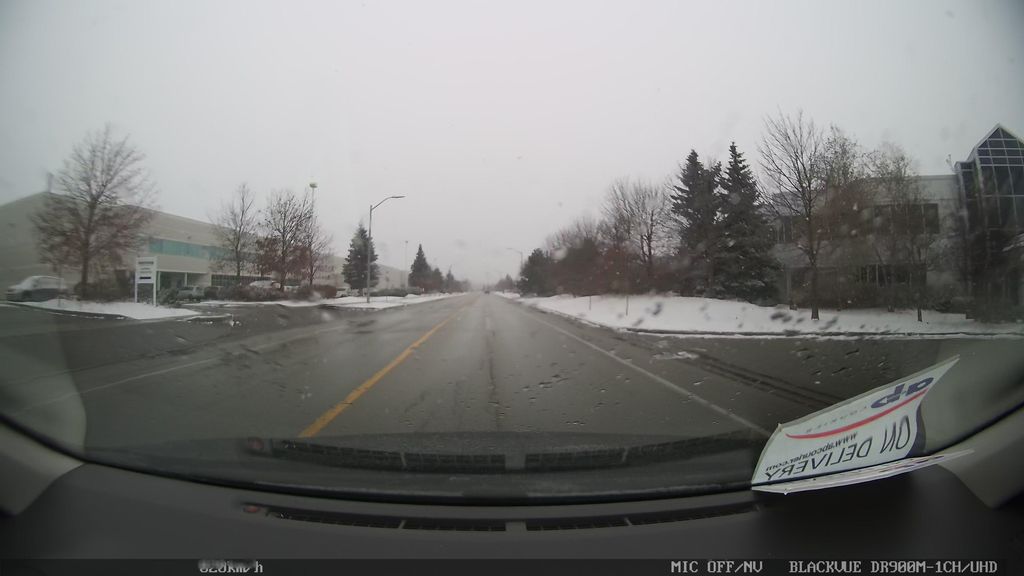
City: toronto